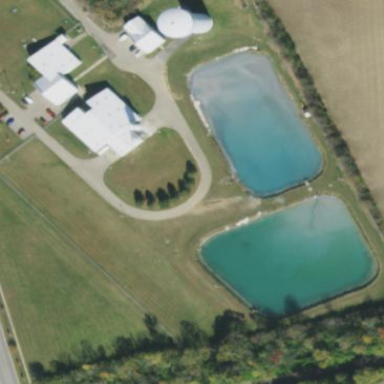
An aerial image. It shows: Water works facility.